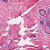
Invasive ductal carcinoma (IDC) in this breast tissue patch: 0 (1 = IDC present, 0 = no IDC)